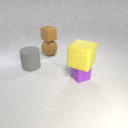
large brown rubber sphere below small brown rubber cube